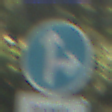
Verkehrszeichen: VorgeschriebeneFahrtrichtungGeradeausOderRechts
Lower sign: BesondereFahrzeugeUndTransportgueter7
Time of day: MorningAfternoon
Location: Outdoor (Nature)
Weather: Clear
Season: NotSpecified
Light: Natural